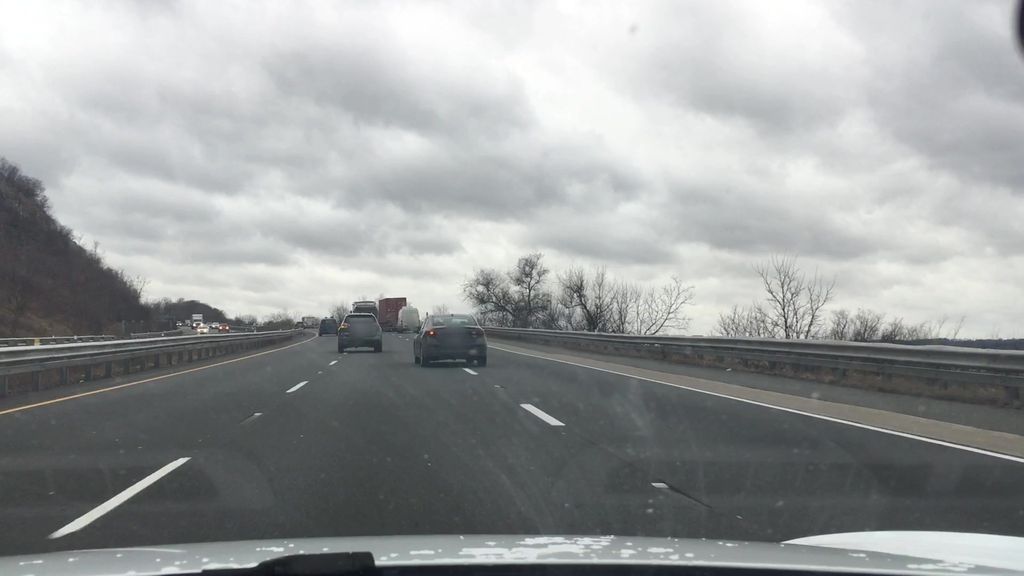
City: hamilton